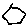
Label: hexagon